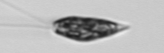
Label: Euglena